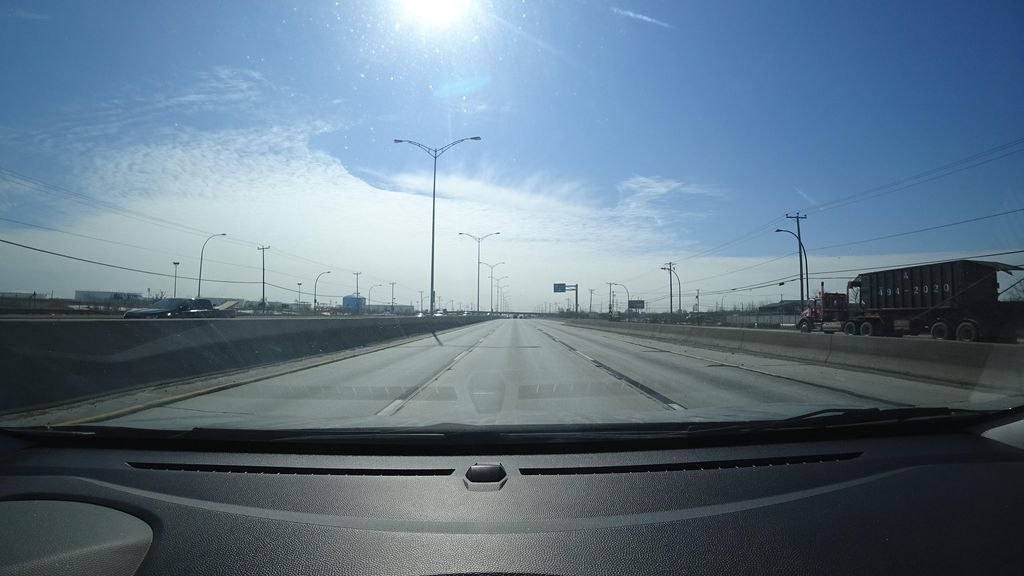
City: montreal